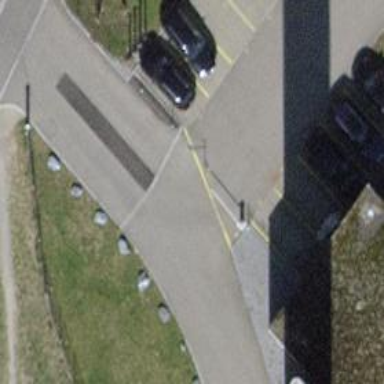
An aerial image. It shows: Lift gate barrier.